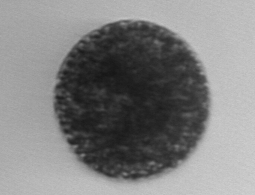
Label: Vicicitus_globosus